Field crop: maize
Growth stage: 2
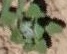
Species: chenopodium